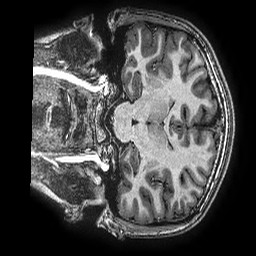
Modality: T1w
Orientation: coronal
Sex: female
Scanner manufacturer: ge
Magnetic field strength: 3 T
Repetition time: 0.00766 s
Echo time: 0.003476 s